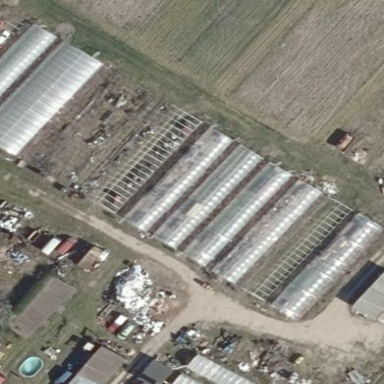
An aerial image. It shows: Greenhouse.